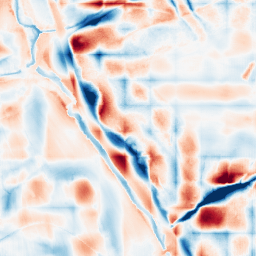
Category: wavelet
Decomposition family: wavelet_biorthogonal
Decomposition parameters: wavelet: bior2.4
level: 5
Upsampling method: fft_zeropad
Upsampling parameters: scale: 8
Upsampling scale: 8